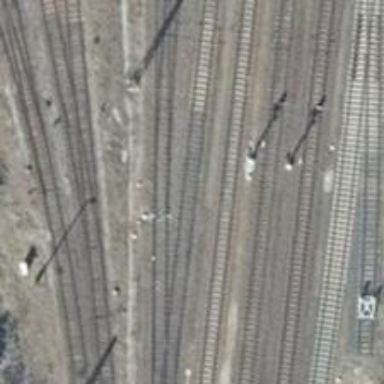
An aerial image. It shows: Railway switch.